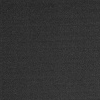
Atmospheric dust classification: dusty